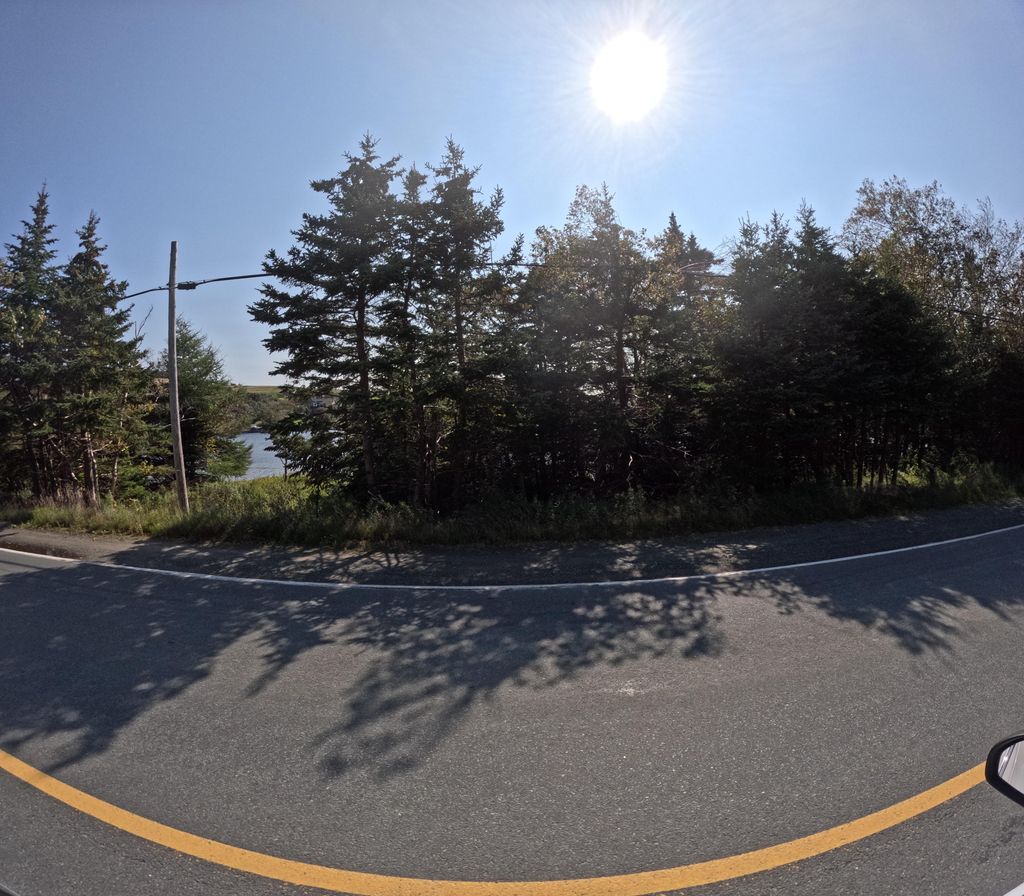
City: st_johns